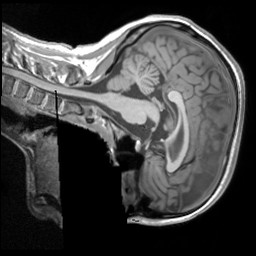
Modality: T1w
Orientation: sagittal
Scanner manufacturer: siemens
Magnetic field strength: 3 T
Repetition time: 1.9 s
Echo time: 0.00267 s